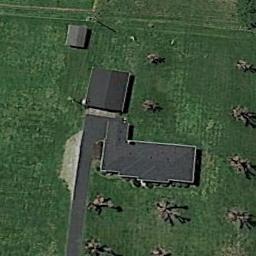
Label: sparse_residential